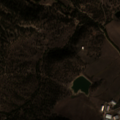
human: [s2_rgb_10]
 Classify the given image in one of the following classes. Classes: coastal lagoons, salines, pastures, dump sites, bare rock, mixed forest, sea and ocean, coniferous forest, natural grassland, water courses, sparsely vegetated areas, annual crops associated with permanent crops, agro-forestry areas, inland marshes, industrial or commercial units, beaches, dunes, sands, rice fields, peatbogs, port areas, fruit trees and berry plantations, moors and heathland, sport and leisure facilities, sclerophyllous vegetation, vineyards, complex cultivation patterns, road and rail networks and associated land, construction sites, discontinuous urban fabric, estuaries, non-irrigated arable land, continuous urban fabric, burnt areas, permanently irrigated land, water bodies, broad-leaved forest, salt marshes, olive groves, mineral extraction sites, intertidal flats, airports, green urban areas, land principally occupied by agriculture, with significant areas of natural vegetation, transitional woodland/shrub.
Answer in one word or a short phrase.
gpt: non-irrigated arable land, permanently irrigated land, pastures, agro-forestry areas, broad-leaved forest, transitional woodland/shrub